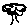
Label: tree